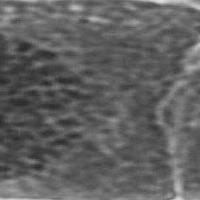
Label: prophase